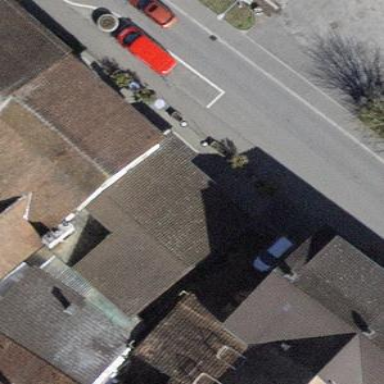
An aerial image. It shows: Building with tile roof.